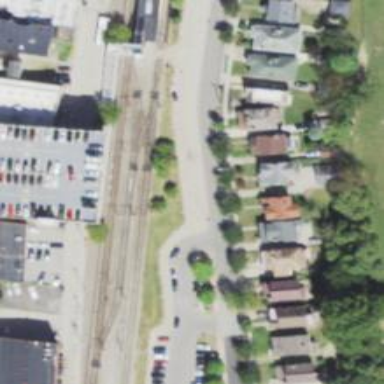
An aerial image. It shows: Railway crossing.